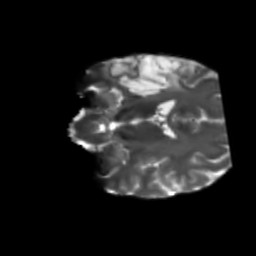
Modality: T2w
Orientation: coronal
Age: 36
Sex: female
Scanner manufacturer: siemens
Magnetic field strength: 3 T
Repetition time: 5.47 s
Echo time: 0.0854 s